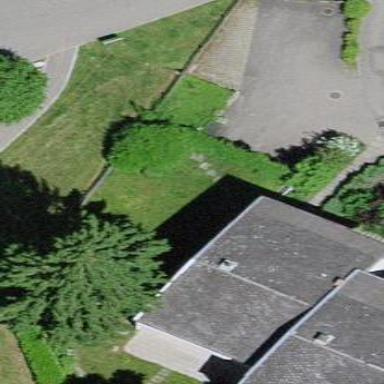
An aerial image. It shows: Group of garages.